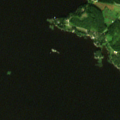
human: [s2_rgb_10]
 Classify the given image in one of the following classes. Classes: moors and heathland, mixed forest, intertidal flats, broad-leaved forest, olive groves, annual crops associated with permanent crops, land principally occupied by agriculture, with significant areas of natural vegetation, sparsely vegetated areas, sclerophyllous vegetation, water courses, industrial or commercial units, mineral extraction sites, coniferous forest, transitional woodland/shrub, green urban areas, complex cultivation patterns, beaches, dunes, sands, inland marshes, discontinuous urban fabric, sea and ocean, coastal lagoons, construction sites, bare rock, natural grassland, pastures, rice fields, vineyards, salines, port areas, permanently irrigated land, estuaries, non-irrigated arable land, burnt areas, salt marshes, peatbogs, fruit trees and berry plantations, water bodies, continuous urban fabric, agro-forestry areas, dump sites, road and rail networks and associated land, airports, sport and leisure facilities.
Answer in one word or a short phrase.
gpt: land principally occupied by agriculture, with significant areas of natural vegetation, coniferous forest, water bodies